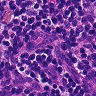
Metastatic tissue present: no